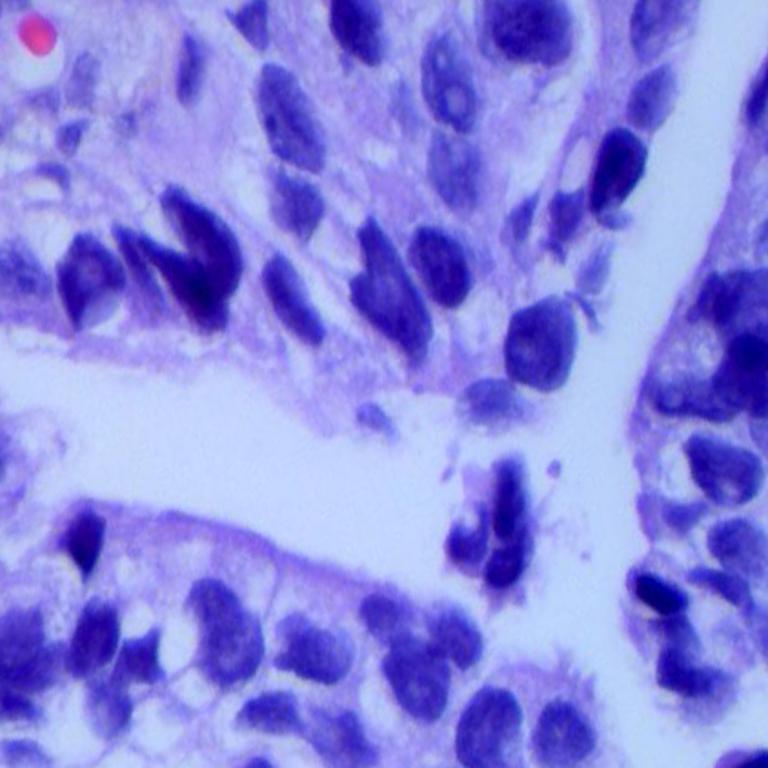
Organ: lung
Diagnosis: adenocarcinomas